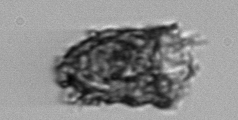
Label: Tintinnopsis